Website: bh-photo
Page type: address-validator
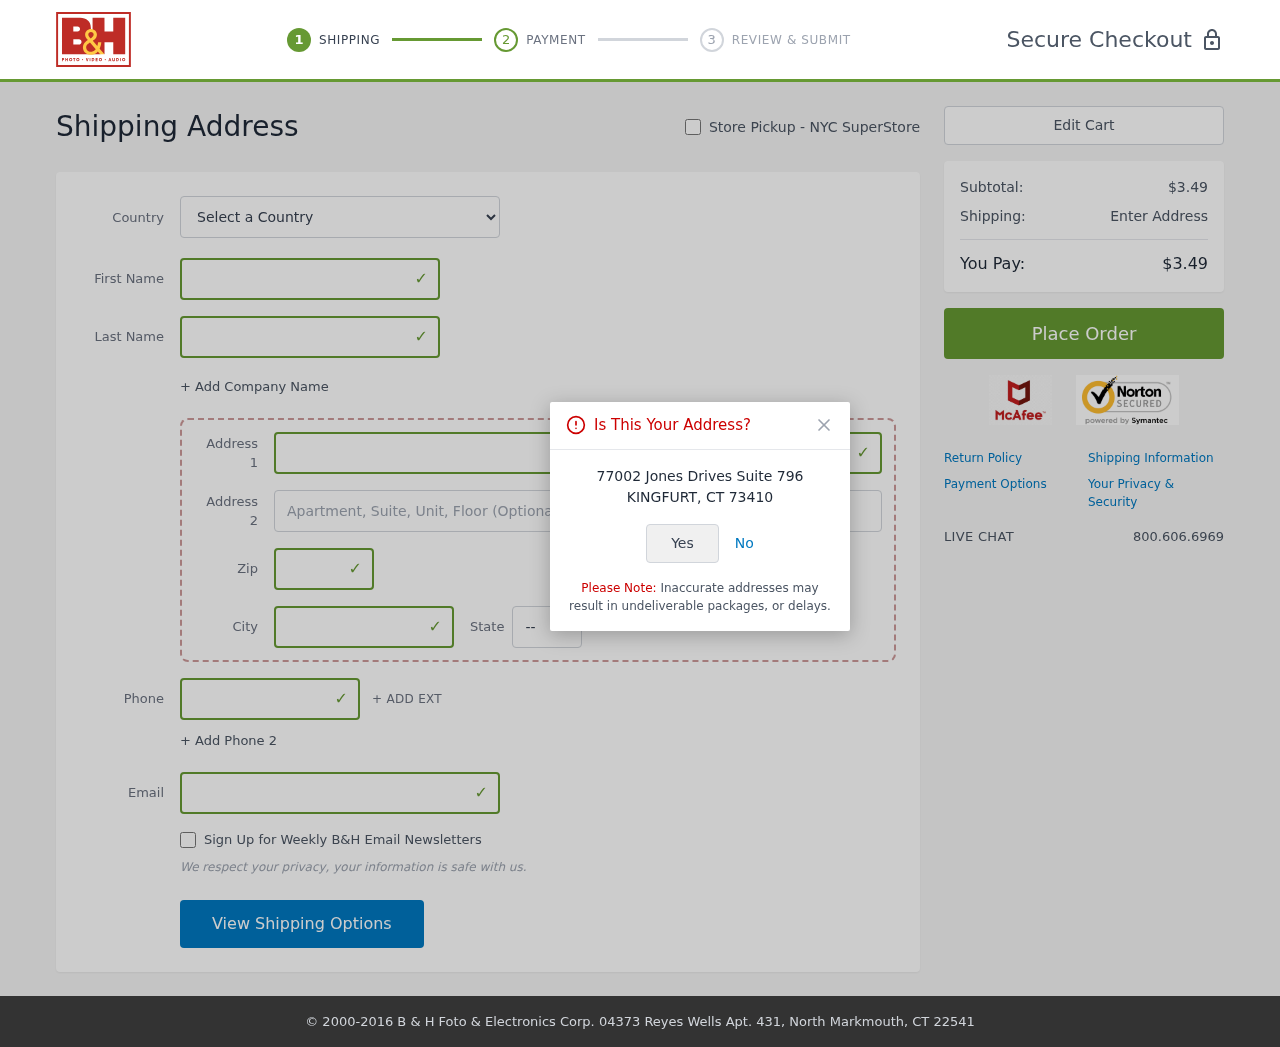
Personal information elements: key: PII_CITY
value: Kingfurt
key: PII_COUNTRY
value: United States
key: PII_EMAIL
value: ronnie_ellison@hotmail.com
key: PII_FIRSTNAME
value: Ronnie
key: PII_LASTNAME
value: Ellison
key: PII_PHONE
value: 7254362691
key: PII_POSTCODE
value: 73410
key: PII_STATE_ABBR
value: CT
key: PII_STREET
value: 77002 Jones Drives Suite 796
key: PII_CITY_CONFIRM
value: KINGFURT
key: PII_STATE_ABBR3
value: CT
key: PII_POSTCODE_FULL
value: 73410
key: PII_POSTCODE_NUMERIC
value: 73410
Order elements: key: ORDER_SUBTOTAL
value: $3.49
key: ORDER_TOTAL
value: $3.49